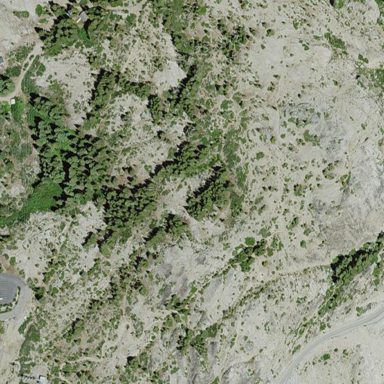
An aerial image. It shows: Evergreen needle-leaved forest.